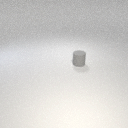
small gray rubber cylinder